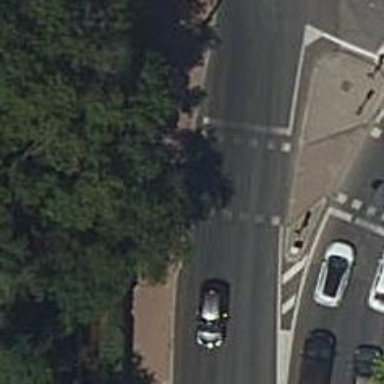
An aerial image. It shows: Road crossing with traffic signals.